Interaction volume radius: 10 \u00c5
Interaction volume height: 15 \u00c5
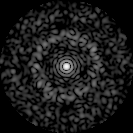
Disorder parameter: 0.8155